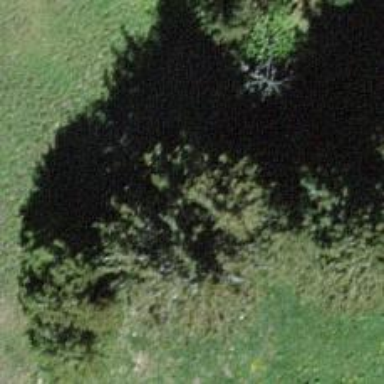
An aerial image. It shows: Needle-leaved tree in nature.